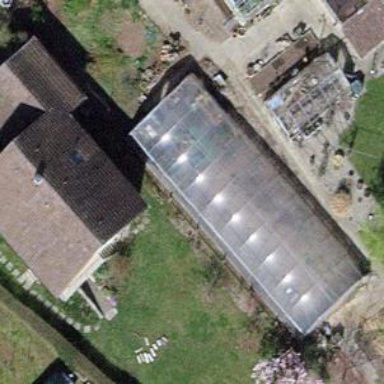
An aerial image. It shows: Greenhouse.